Interaction volume radius: 5 \u00c5
Interaction volume height: 25 \u00c5
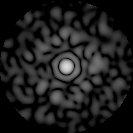
Disorder parameter: 0.8486